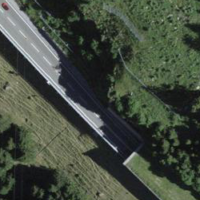
EUNIS habitat code: 43
Species observed at this site:
Nucifraga caryocatactes
Periparus ater